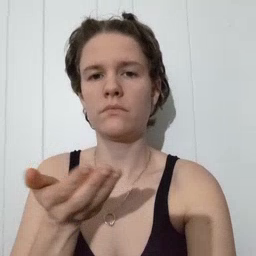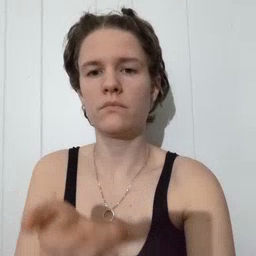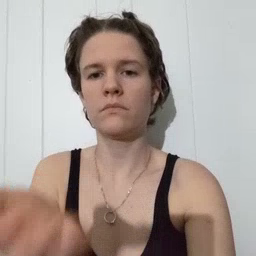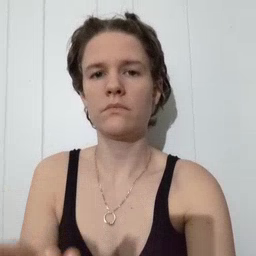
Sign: boat